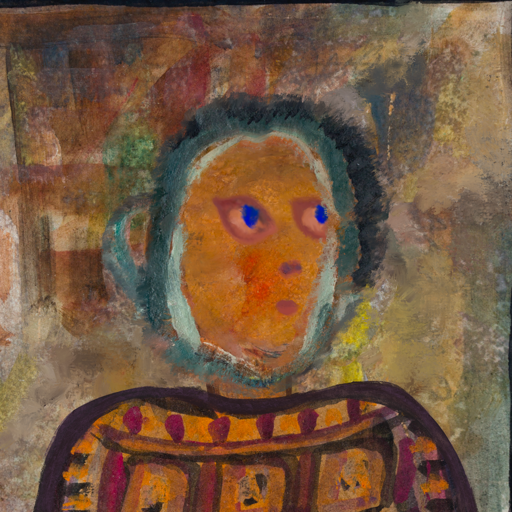
Background: Mosgoul, Head And Neck Side: Pipe, Face Side: Mother_And_Son_Mother, Bust: Doll, Hair Side: Boggyland, Head Accessory: Blank, Second Necklace: Blank, Necklace: Blank, Baby: Blank